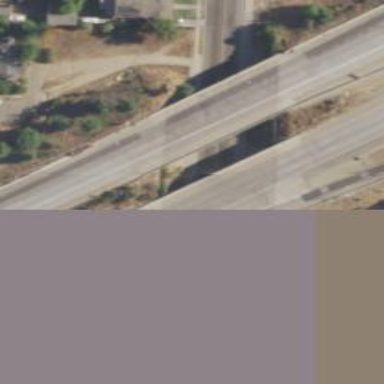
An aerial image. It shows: Motorway bridge.